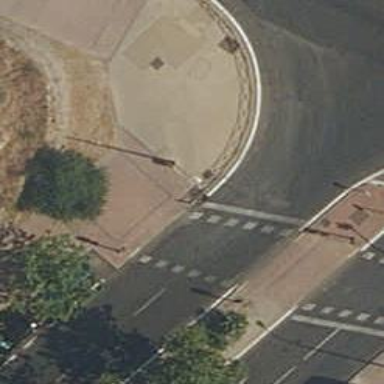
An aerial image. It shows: Crossing with traffic signals.